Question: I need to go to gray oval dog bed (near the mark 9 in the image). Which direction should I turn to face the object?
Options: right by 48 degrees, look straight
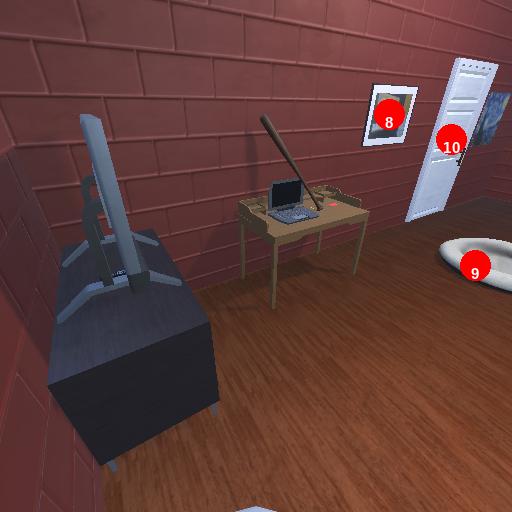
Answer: right by 48 degrees